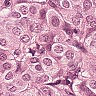
Metastatic tissue present: yes